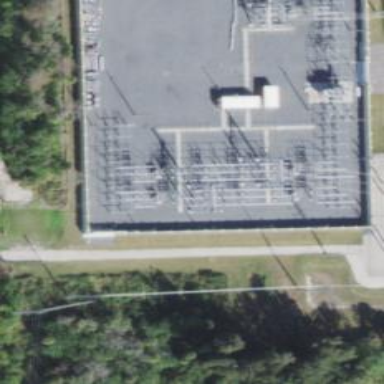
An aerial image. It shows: Switch used for power control.